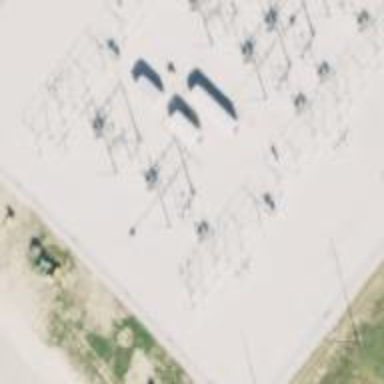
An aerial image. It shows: Switch for power supply.